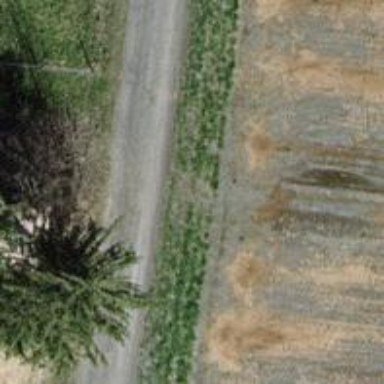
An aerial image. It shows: Track with grade 2 gravel surface.